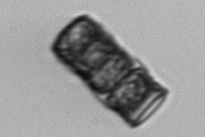
Label: Paralia_sulcata